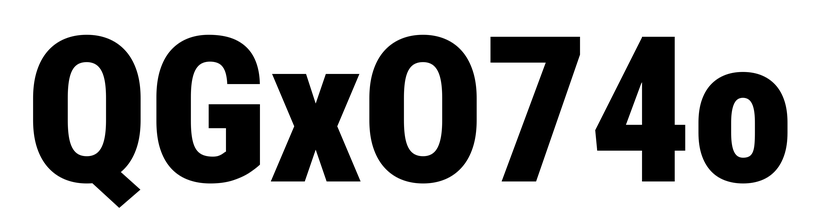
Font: Roboto_Condensed_Black